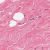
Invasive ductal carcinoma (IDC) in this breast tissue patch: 0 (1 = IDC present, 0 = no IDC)